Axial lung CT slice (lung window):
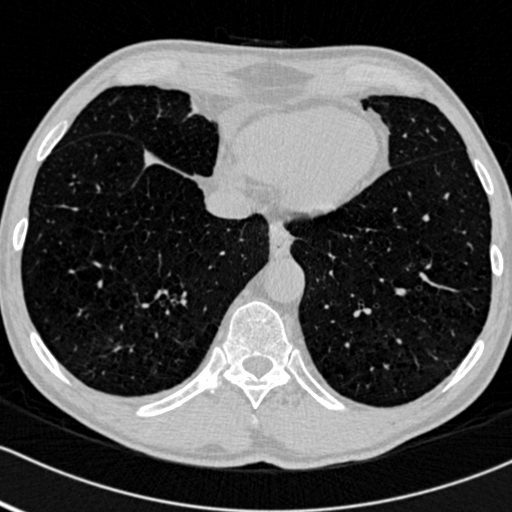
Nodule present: no